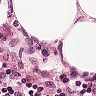
Metastatic tissue present: no